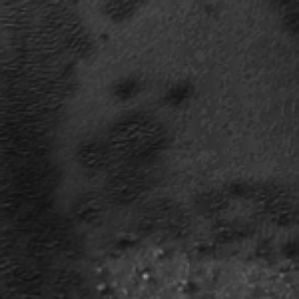
Label: frost